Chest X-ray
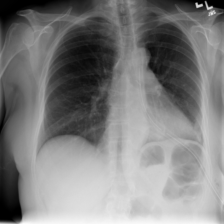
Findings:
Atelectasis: negative
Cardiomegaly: negative
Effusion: negative
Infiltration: negative
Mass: negative
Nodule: negative
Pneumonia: negative
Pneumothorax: positive
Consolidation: negative
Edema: negative
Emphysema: negative
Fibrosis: negative
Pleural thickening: negative
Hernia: negative